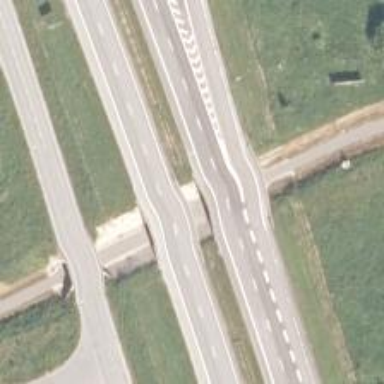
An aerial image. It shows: Motorway junction.